Field crop: maize
Growth stage: 2
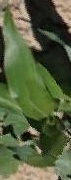
Species: maize